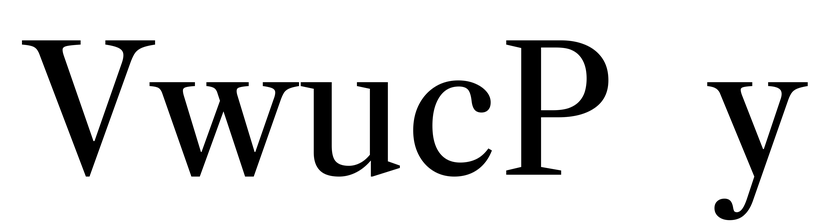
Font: LibreCaslonText_Regular